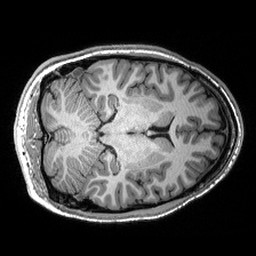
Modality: T1w
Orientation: axial
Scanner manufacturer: siemens
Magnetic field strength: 3 T
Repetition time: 2.53 s
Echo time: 0.00288 s